Question: How to add a transition for a conditionally rendered view inside a 'GroupedListStyle' list? to achieve something like the conditional 'DatePicker' from the "Do Not Disturb" section in Settings (see GIF below).
Adding 'transition' and 'animation' for the conditionally rendered view does not seem to work.
'''
if condition {
Toggle(isOn: $foo) {
HStack {
Text("Foo")
}
}
.transition(.opacity)
.animation(.easeInOut)
.toggleStyle(SwitchToggleStyle(tint: Color.red)
}
'''

The animation is that smooth especially when the view about to disappear. The transition position was animated from frame 1 to 11 but suddenly disappeared from frame 12 onwards.
<URL>
<URL>
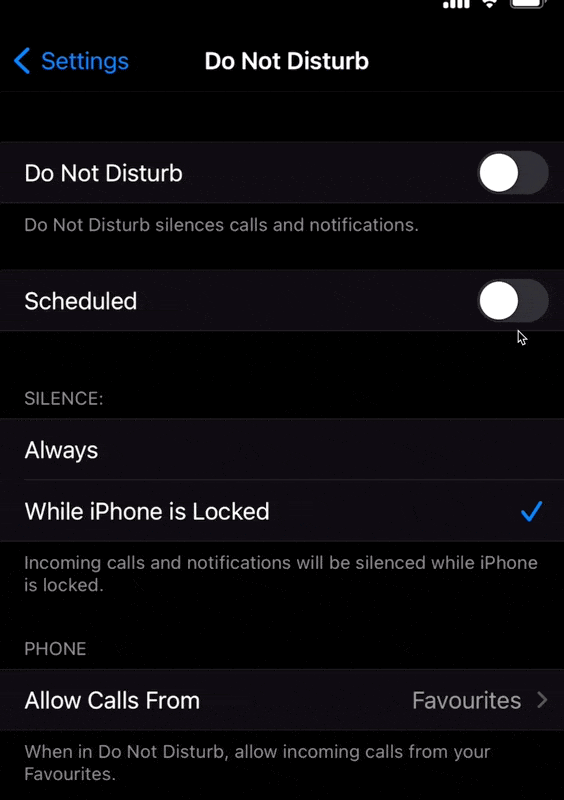
Answer: It might be better to keep the logic (like 'withAnimation') the view.
A possible solution is to create a custom 'Binding':
'''
struct ContentView: View {
@StateObject var viewModel = ViewModel()
var binding: Binding<Bool> {
.init(get: {
viewModel.showRow
}, set: { newValue in
withAnimation {
viewModel.showRow = newValue
}
})
}
var body: some View {
List {
Text("Text")
Toggle("Toggle", isOn: binding)
.toggleStyle(SwitchToggleStyle(tint: Color.red))
if viewModel.showRow {
Text("Hidden Text")
}
}
.listStyle(GroupedListStyle())
}
}
'''